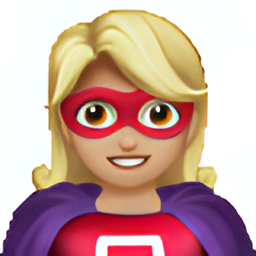
Name: superhero
Emoji: 🦸🏼
Group: People & Body
Sub-group: person-fantasy